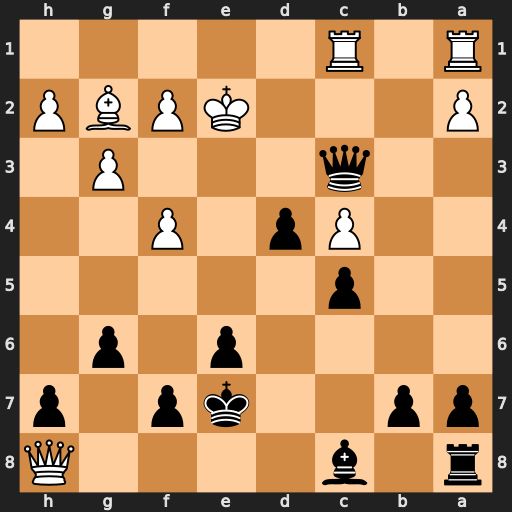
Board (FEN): r1b4Q/pp2kp1p/4p1p1/2p5/2Pp1P2/2q3P1/P3KPBP/R1R5
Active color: b
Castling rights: -
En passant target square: -
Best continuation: d3+ Kf1 Qxh8